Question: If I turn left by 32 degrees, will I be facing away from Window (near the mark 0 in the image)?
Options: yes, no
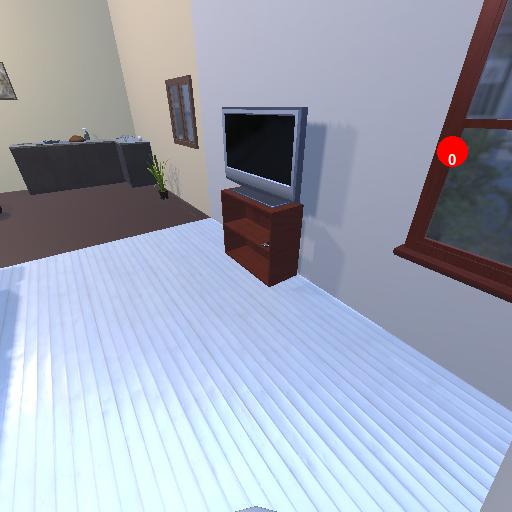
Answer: yes